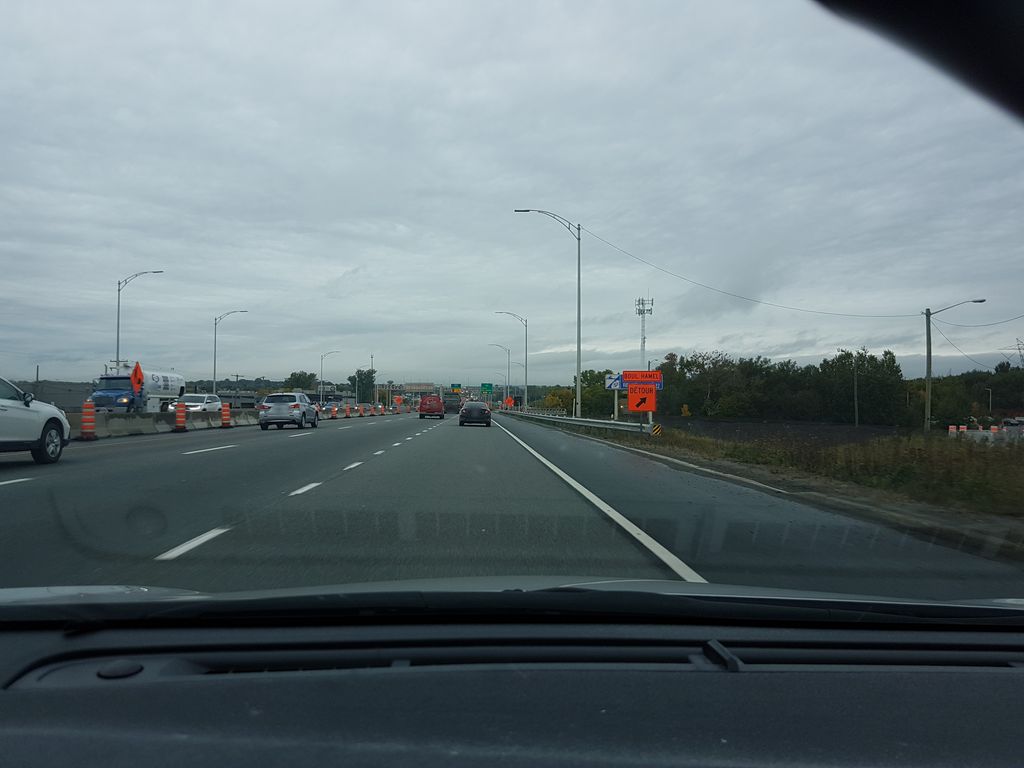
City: quebec_city